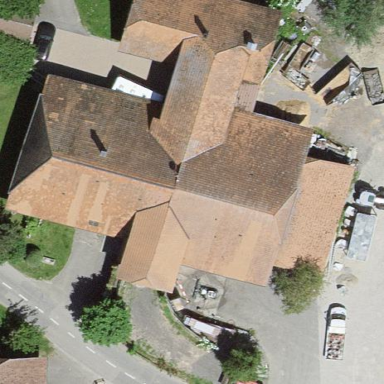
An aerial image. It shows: Farm building.